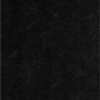
Label: dusty